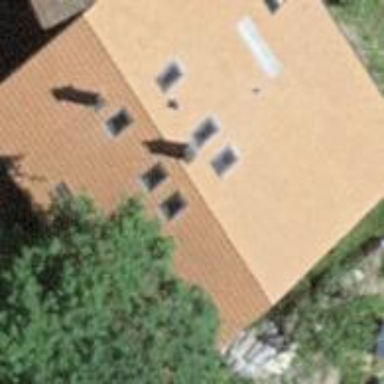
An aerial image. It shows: Residential building with gabled roof made of roof tiles.